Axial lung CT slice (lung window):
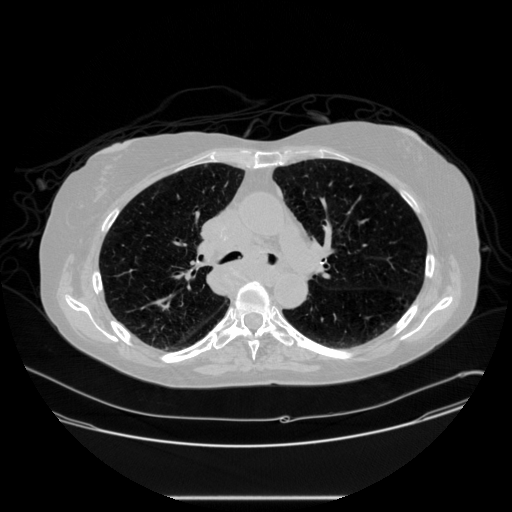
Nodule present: yes
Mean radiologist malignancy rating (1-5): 3